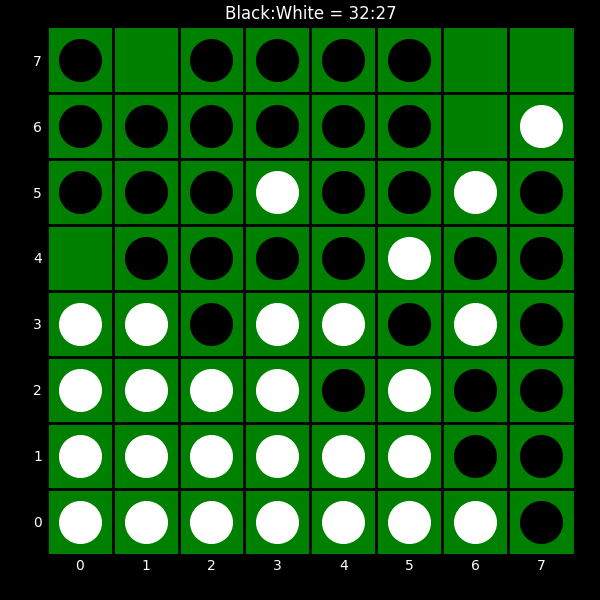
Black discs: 32
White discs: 27